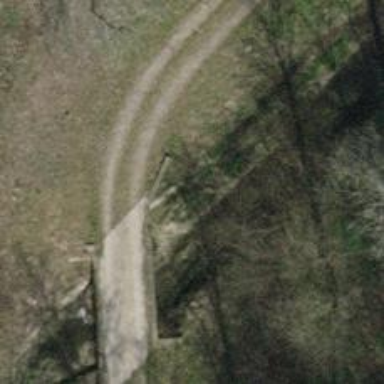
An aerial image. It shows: Culvert tunnel.